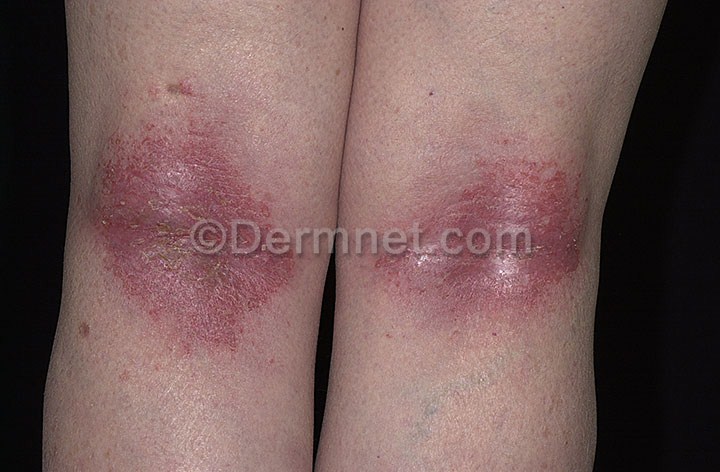
Disease: Atopic Dermatitis Photos